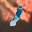
Label: 1